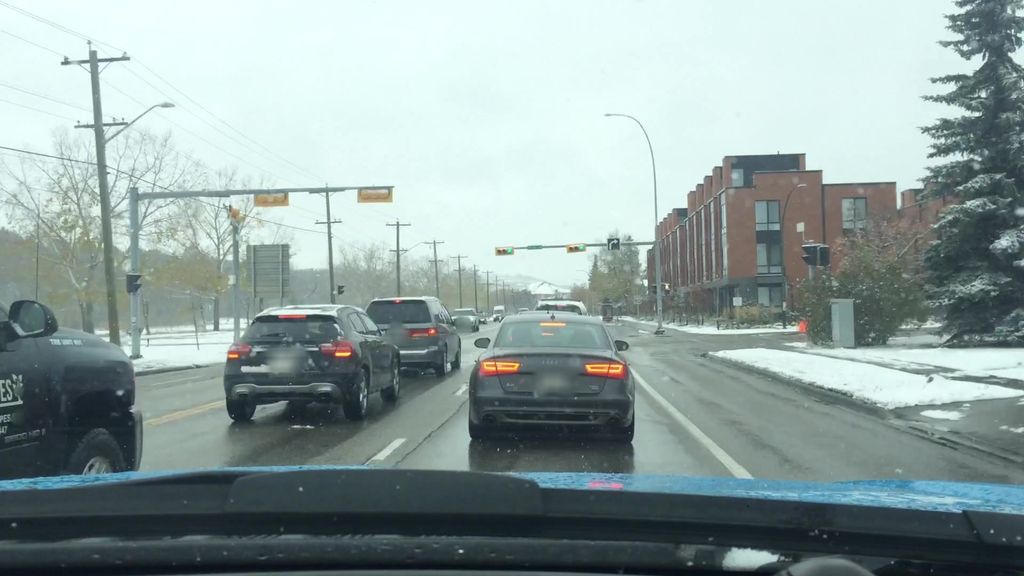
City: calgary